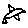
Label: bird